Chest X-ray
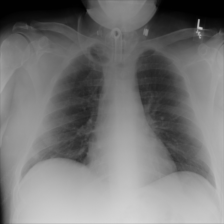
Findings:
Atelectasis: negative
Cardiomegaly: negative
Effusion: negative
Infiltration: negative
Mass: negative
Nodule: negative
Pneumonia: negative
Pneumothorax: negative
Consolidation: negative
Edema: negative
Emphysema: negative
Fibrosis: negative
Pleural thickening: negative
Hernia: negative